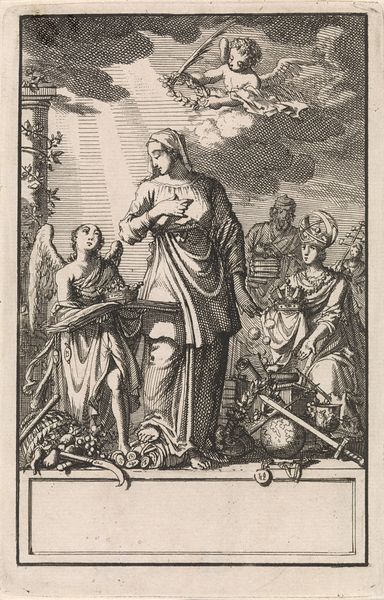
Titel: Engel biedt het Geloof een kroon aan
Künstler: Jan Luyken
Standort: Amsterdam
Institution: Rijksmuseum
Schlagwörter: wolken, menschen, frau, säule, obst, wolke, falten, gewand, stehend, engel, füße, grafik, buch, jungfrau, schraffur, radierung, schwert, kugeln, kranz, erdkugel, lichtstrahlen, globus, kistich